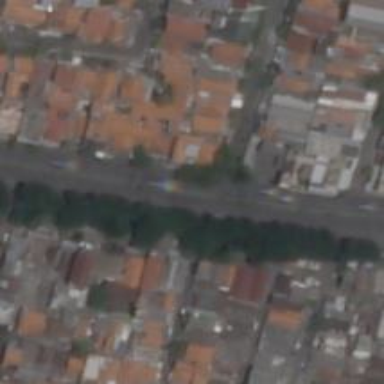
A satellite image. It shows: Residential building.